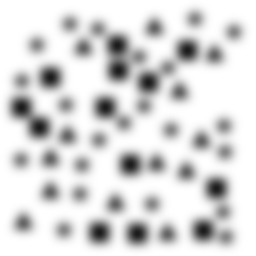
Squares: 13
Triangles: 13
Stars: 22
Total shapes: 48